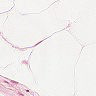
Metastatic tissue present: no